Interaction volume radius: 10 \u00c5
Interaction volume height: 20 \u00c5
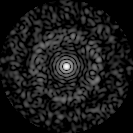
Disorder parameter: 0.826